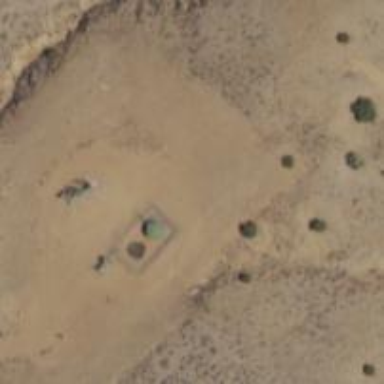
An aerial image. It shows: Storage tank with man-made structure.